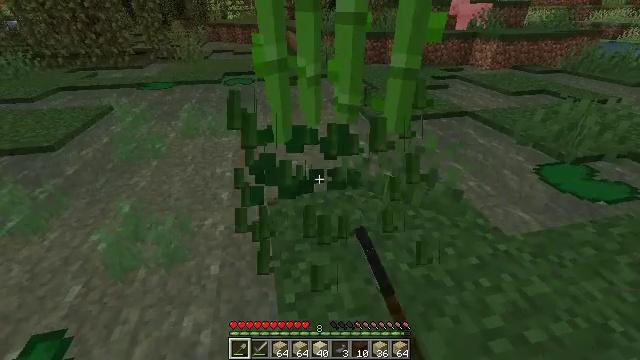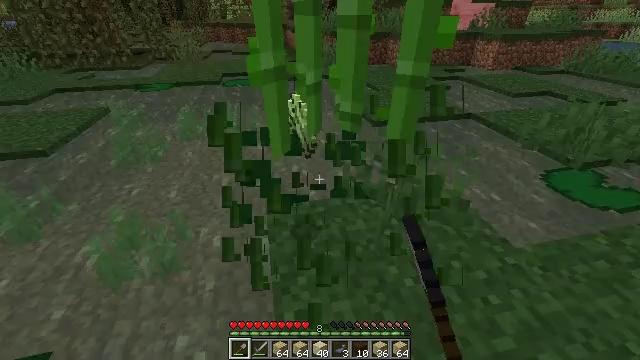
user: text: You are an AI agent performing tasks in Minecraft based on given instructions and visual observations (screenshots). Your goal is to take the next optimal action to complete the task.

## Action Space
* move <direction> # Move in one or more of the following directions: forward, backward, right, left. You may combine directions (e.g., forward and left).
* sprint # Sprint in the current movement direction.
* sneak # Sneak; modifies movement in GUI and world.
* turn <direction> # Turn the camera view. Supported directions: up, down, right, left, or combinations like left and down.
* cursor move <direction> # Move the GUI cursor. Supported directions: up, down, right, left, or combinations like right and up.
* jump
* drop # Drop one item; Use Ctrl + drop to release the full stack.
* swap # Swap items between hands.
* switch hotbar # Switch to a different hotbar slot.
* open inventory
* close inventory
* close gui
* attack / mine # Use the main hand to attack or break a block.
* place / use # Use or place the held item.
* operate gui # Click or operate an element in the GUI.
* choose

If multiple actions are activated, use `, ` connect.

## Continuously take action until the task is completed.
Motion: motion action
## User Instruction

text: Collect a lily pad from a pond.
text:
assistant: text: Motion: move forward
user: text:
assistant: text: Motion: no_op